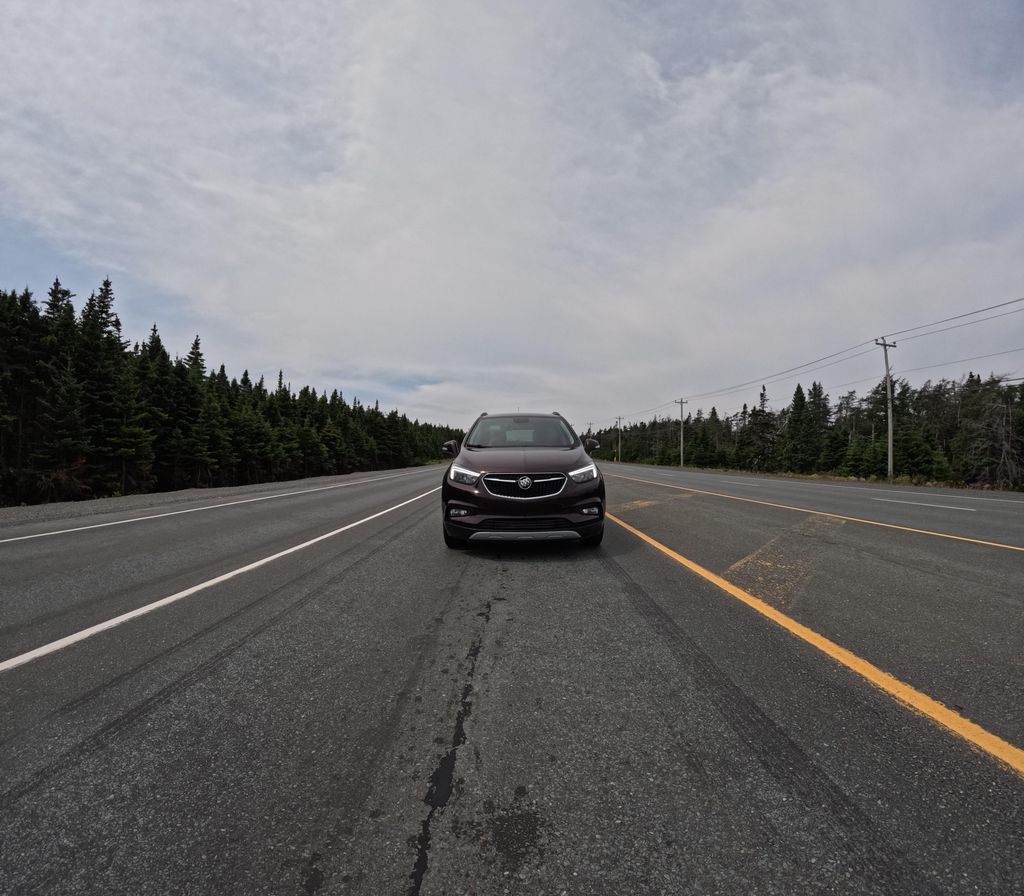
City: st_johns